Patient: sex F, age 69
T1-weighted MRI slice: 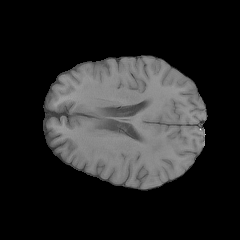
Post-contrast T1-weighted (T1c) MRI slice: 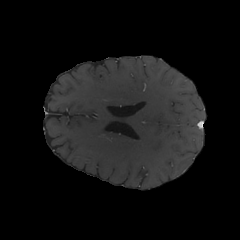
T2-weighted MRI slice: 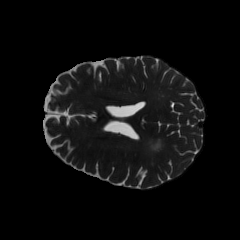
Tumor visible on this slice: yes
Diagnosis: Glioblastoma, IDH-wildtype
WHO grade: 4